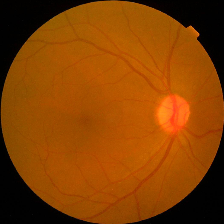
Diabetic retinopathy grade: No DR